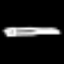
Label: pencil